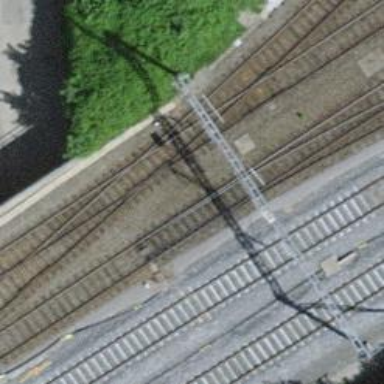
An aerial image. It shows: Railway switch.